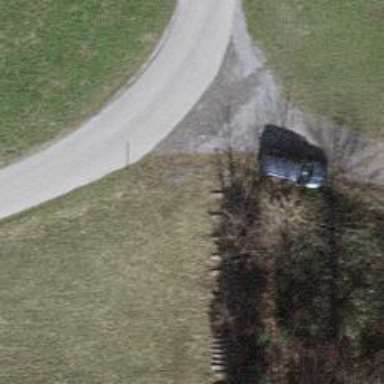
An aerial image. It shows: Set of steps on the road.